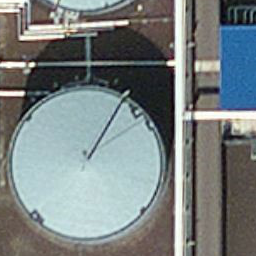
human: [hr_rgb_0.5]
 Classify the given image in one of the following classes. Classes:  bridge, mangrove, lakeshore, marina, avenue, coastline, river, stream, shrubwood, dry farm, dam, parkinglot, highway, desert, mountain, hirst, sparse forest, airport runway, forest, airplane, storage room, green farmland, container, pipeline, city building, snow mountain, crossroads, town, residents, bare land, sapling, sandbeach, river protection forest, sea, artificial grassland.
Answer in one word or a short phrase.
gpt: storage room